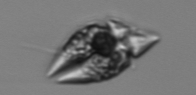
Label: Amphidinium